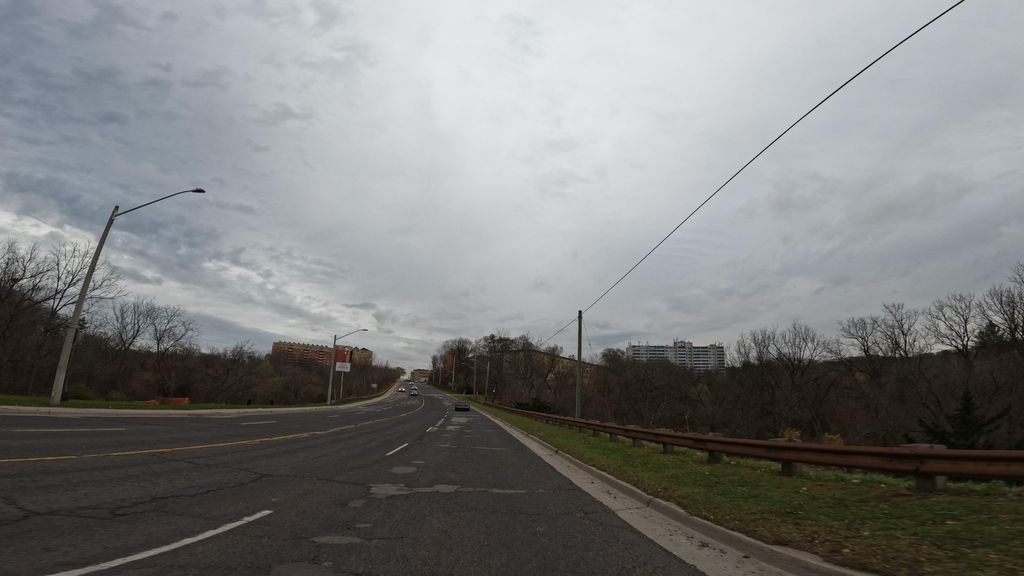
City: hamilton